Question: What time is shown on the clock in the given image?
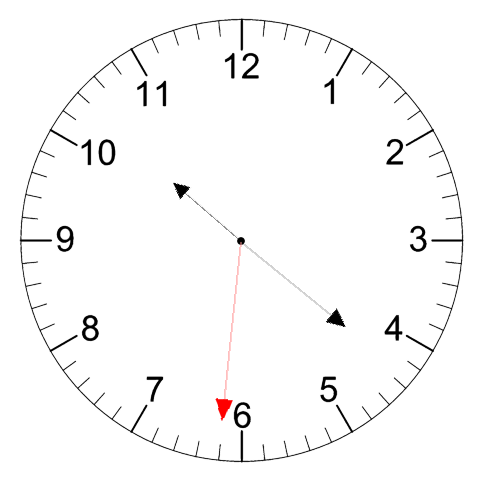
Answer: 10:21:31